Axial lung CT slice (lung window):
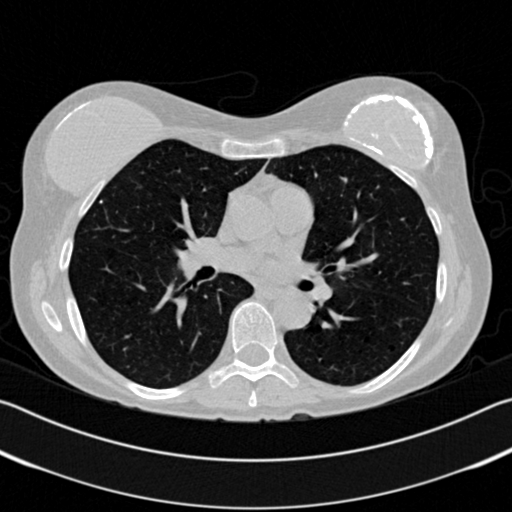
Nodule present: no